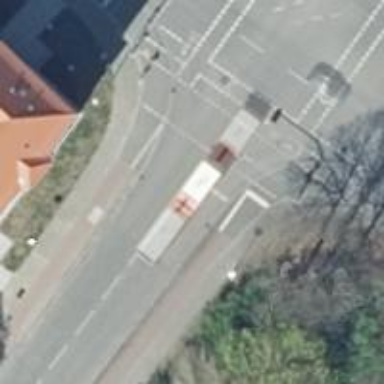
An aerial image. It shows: Road with traffic signals at the crossing.